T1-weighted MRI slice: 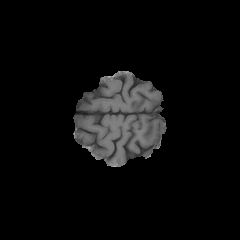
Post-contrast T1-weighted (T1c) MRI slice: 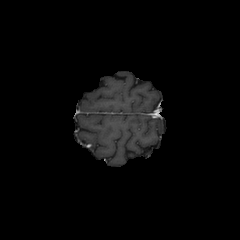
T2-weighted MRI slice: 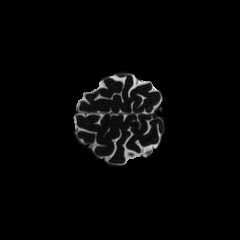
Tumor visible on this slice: no